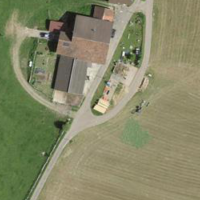
EUNIS habitat code: 52
Species observed at this site:
Grus grus